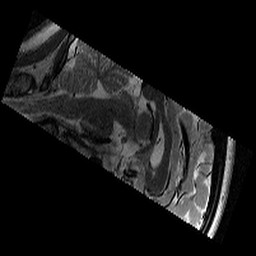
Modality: T2w
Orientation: sagittal
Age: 11
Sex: female
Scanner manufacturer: siemens
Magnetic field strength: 3 T
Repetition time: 9.23 s
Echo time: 0.067 s